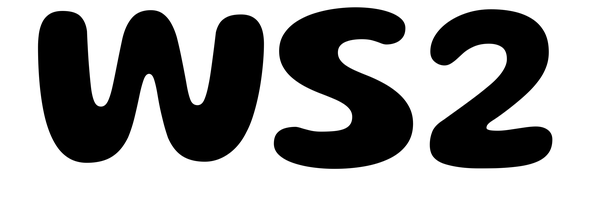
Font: Gluten_SemiBold